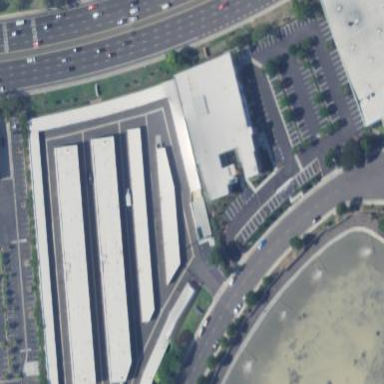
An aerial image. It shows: Storage rental shop.